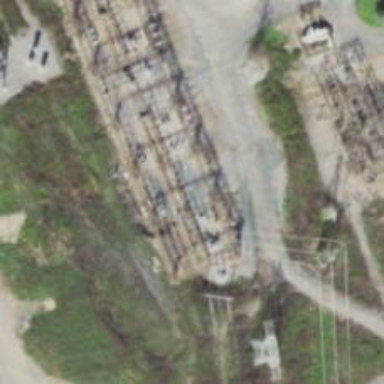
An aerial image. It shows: Switch for power supply.